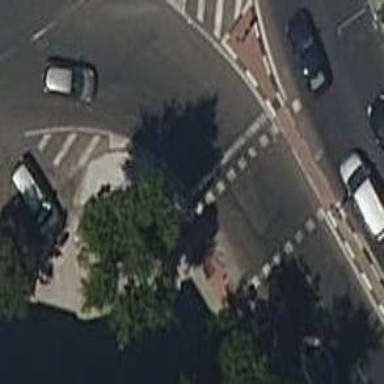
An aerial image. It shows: Crossing with traffic signals.